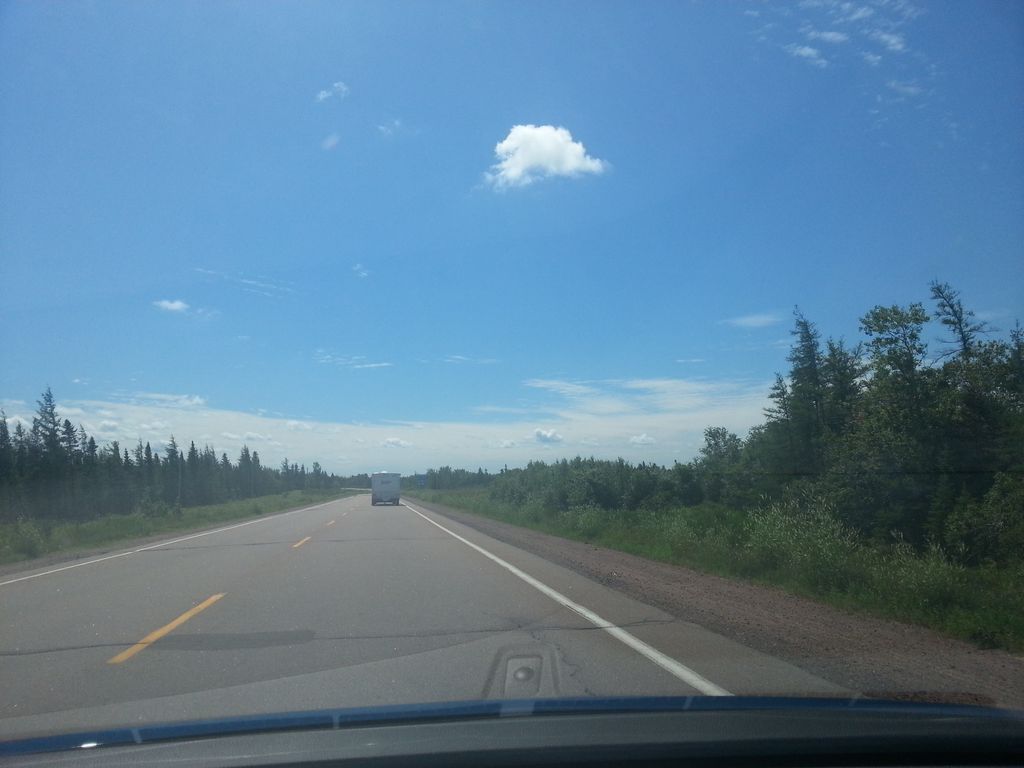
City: charlottetown